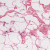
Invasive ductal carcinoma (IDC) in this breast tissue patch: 0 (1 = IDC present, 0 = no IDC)